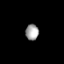
Tissue: prostate
Cell type: T cells
Senescence score: 0.3272
Nuclear area (px): 204
Mean DAPI intensity: 162.353